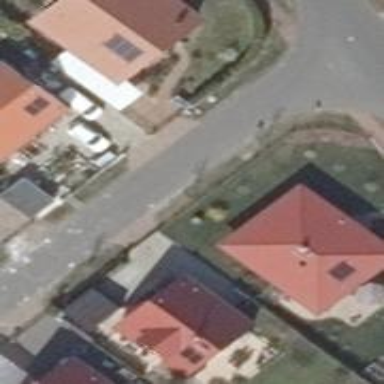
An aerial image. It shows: Hipped roof house.